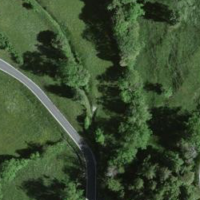
EUNIS habitat code: 24
Species observed at this site:
Picus viridis
Emberiza citrinella